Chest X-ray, AP view. Patient: 34 years old, sex M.
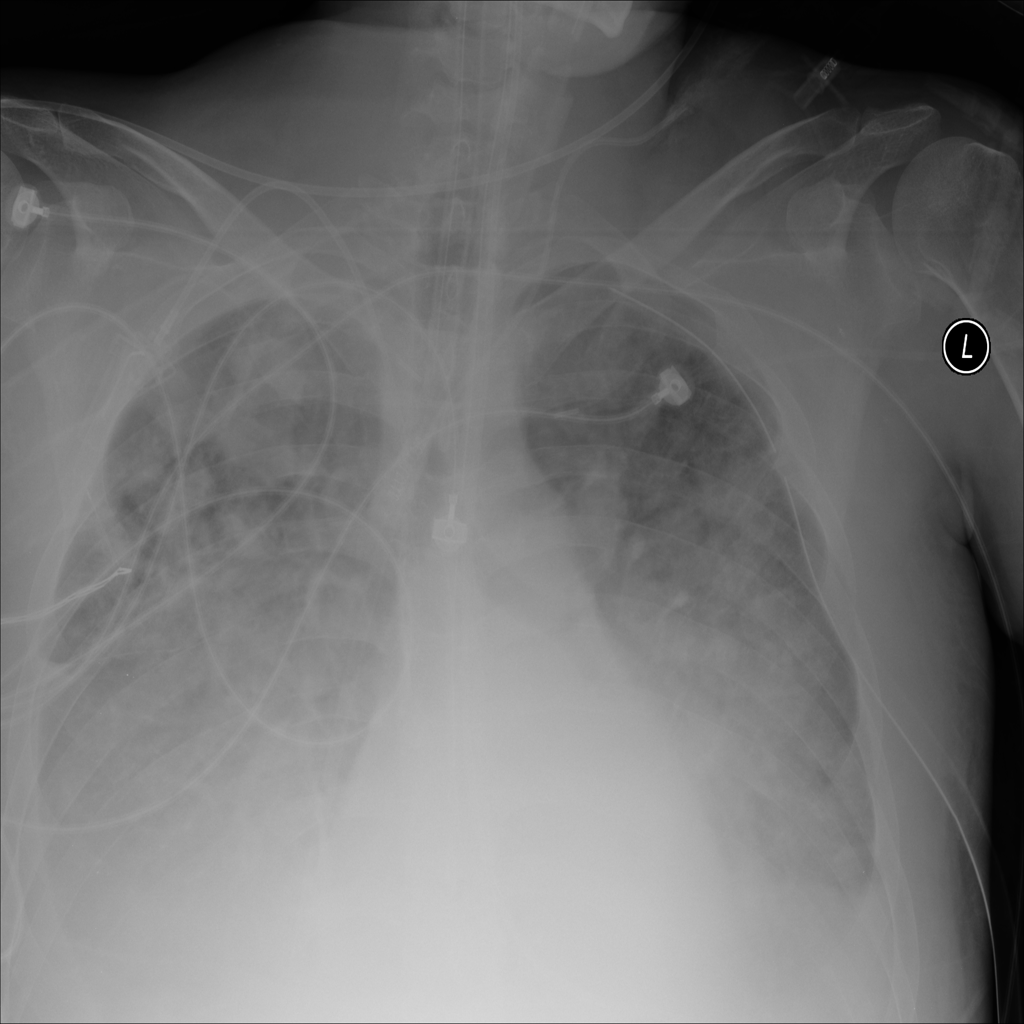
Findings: Infiltration